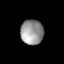
Tissue: lung
Cell type: Others
Senescence score: 0.2403
Nuclear area (px): 556
Mean DAPI intensity: 149.585